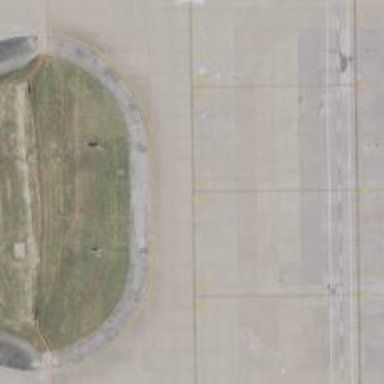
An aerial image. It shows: Image of taxiway at airport.